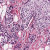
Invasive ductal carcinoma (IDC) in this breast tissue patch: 1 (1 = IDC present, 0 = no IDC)